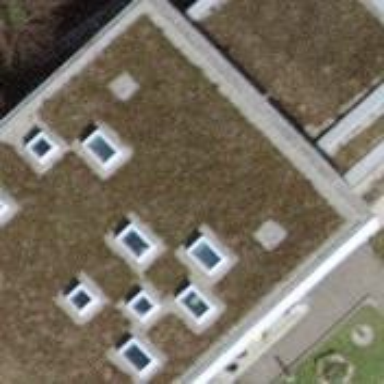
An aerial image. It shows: School building.